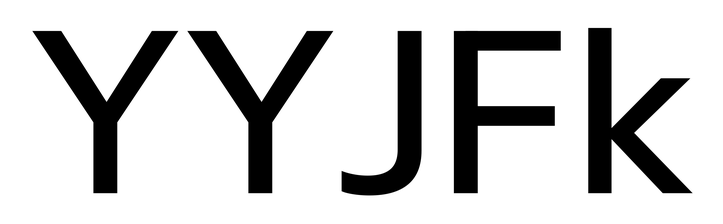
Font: InstrumentSans_Medium